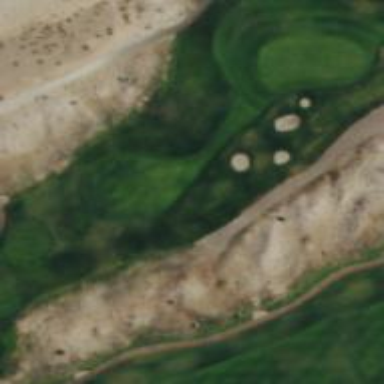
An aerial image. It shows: Area of rough grass used for golf.